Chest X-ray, PA view. Patient: 51 years old, sex M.
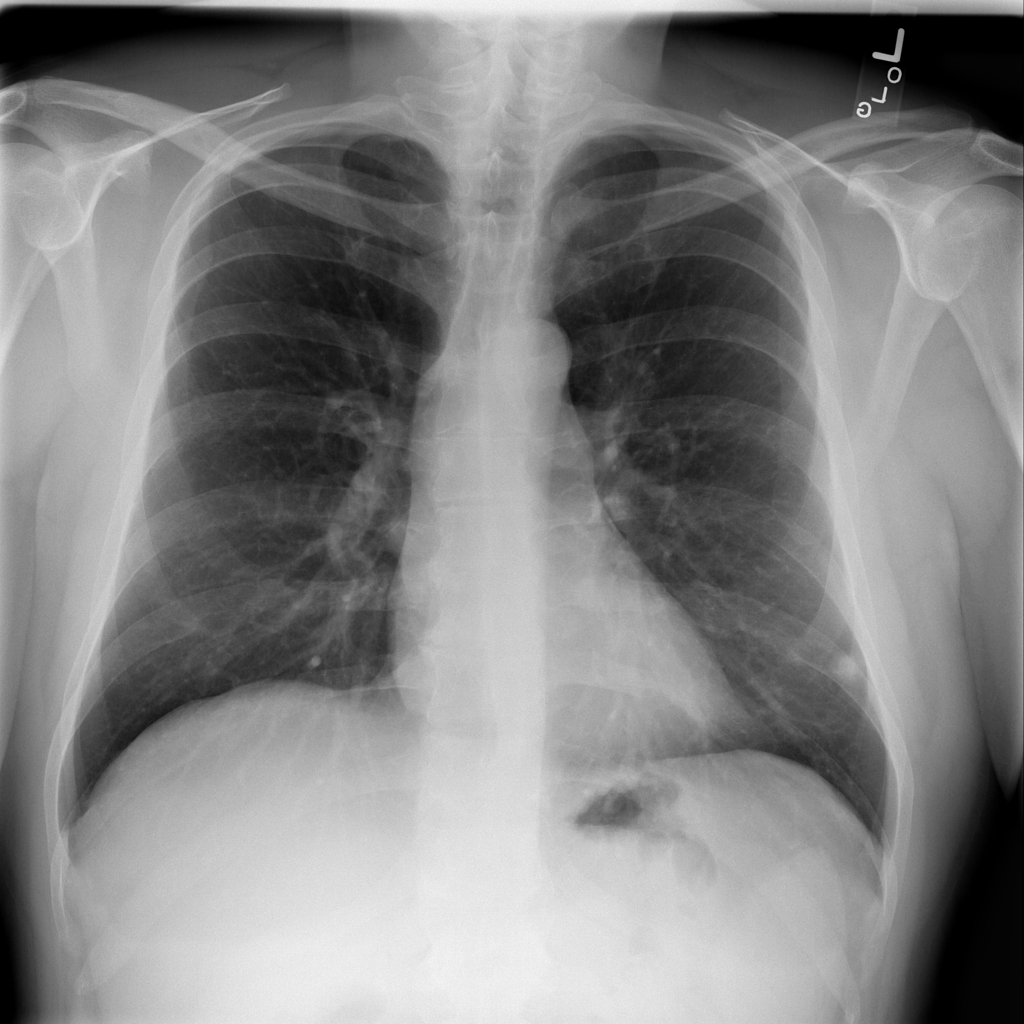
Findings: No Finding